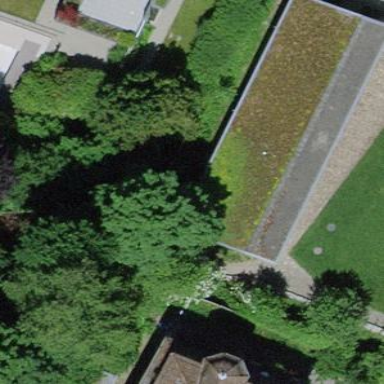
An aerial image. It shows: School building with flat roof.